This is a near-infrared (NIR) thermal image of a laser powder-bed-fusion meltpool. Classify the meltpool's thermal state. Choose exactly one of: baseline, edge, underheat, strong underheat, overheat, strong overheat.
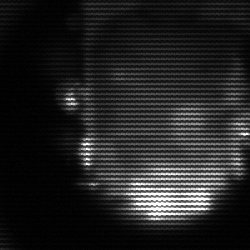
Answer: baseline